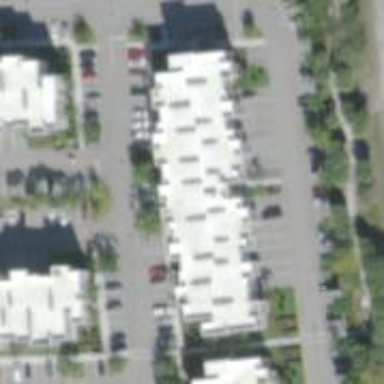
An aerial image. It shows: Parking space.